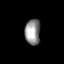
Tissue: lung
Cell type: Endothelial cells
Senescence score: 0.5477
Nuclear area (px): 385
Mean DAPI intensity: 145.47